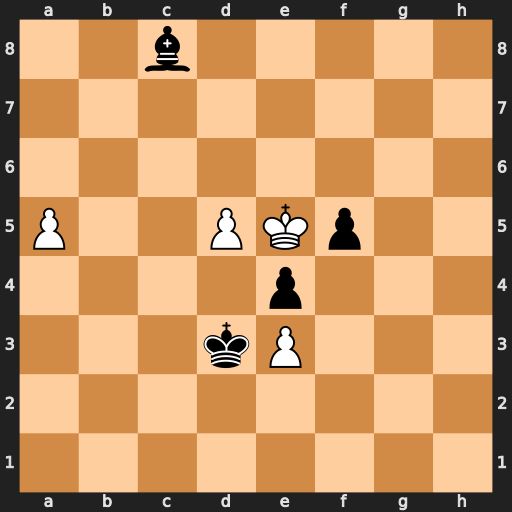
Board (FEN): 2b5/8/8/P2PKp2/4p3/3kP3/8/8
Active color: w
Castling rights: -
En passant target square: -
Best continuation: d6 Kxe3 a6 Kf2 a7 e3 a8=Q